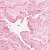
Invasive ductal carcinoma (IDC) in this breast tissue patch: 0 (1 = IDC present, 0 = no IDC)